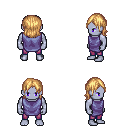
a pixel art fantasy rpg character, male body template, dark elf, purple skin, chain tabard jacket, magenta pants, light blonde long bangs hairstyle, four views (front, back, left, right), 2x2 character sprite sheet, small pixel art, hard edges, no anti-aliasing